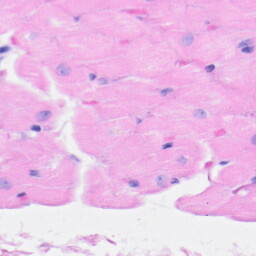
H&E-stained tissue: Heart